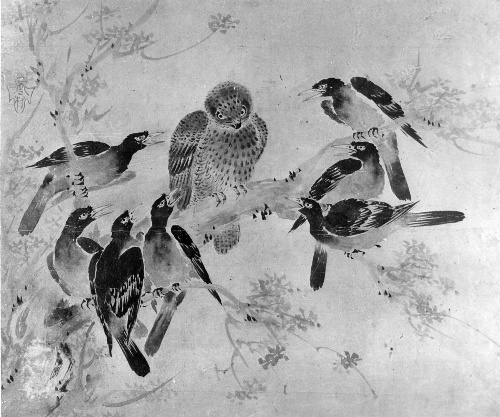
Artist: Sesson Shūkei
Artist bio: ca. 1504–ca. 1589
Date: probably 19th century
Object type: Painting
Classification: Paintings
Medium: Matted painting; ink on paper
Culture: Japan
Period: Edo period (1615–1868)
Dimensions: Image: 16 9/16 × 19 7/8 in. (42 × 50.5 cm)
Department: Asian Art
Credit line: H. O. Havemeyer Collection, Bequest of Mrs. H. O. Havemeyer, 1929
Accession year: 1929
Repository: Metropolitan Museum of Art, New York, NY
Tags: Owls|Birds